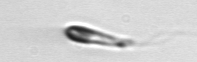
Label: Euglena